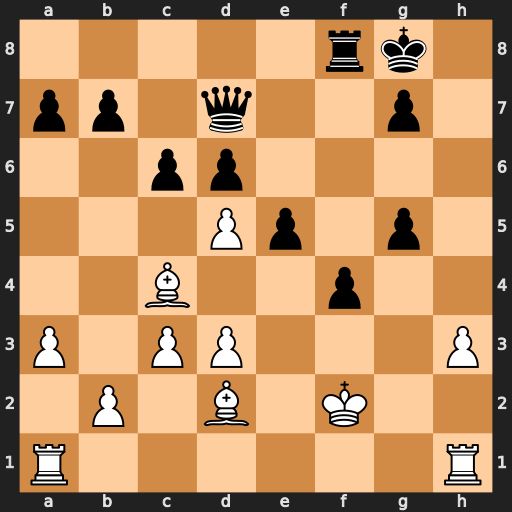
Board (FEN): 5rk1/pp1q2p1/2pp4/3Pp1p1/2B2p2/P1PP3P/1P1B1K2/R6R
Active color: w
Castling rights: -
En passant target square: -
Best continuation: dxc6+ Qf7 Bxf7+